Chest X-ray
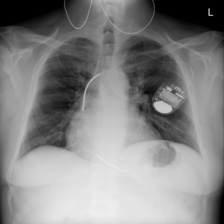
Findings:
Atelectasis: negative
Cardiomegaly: negative
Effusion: negative
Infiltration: negative
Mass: negative
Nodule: negative
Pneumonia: negative
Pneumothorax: negative
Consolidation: negative
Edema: negative
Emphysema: negative
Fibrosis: negative
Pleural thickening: negative
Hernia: negative